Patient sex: M
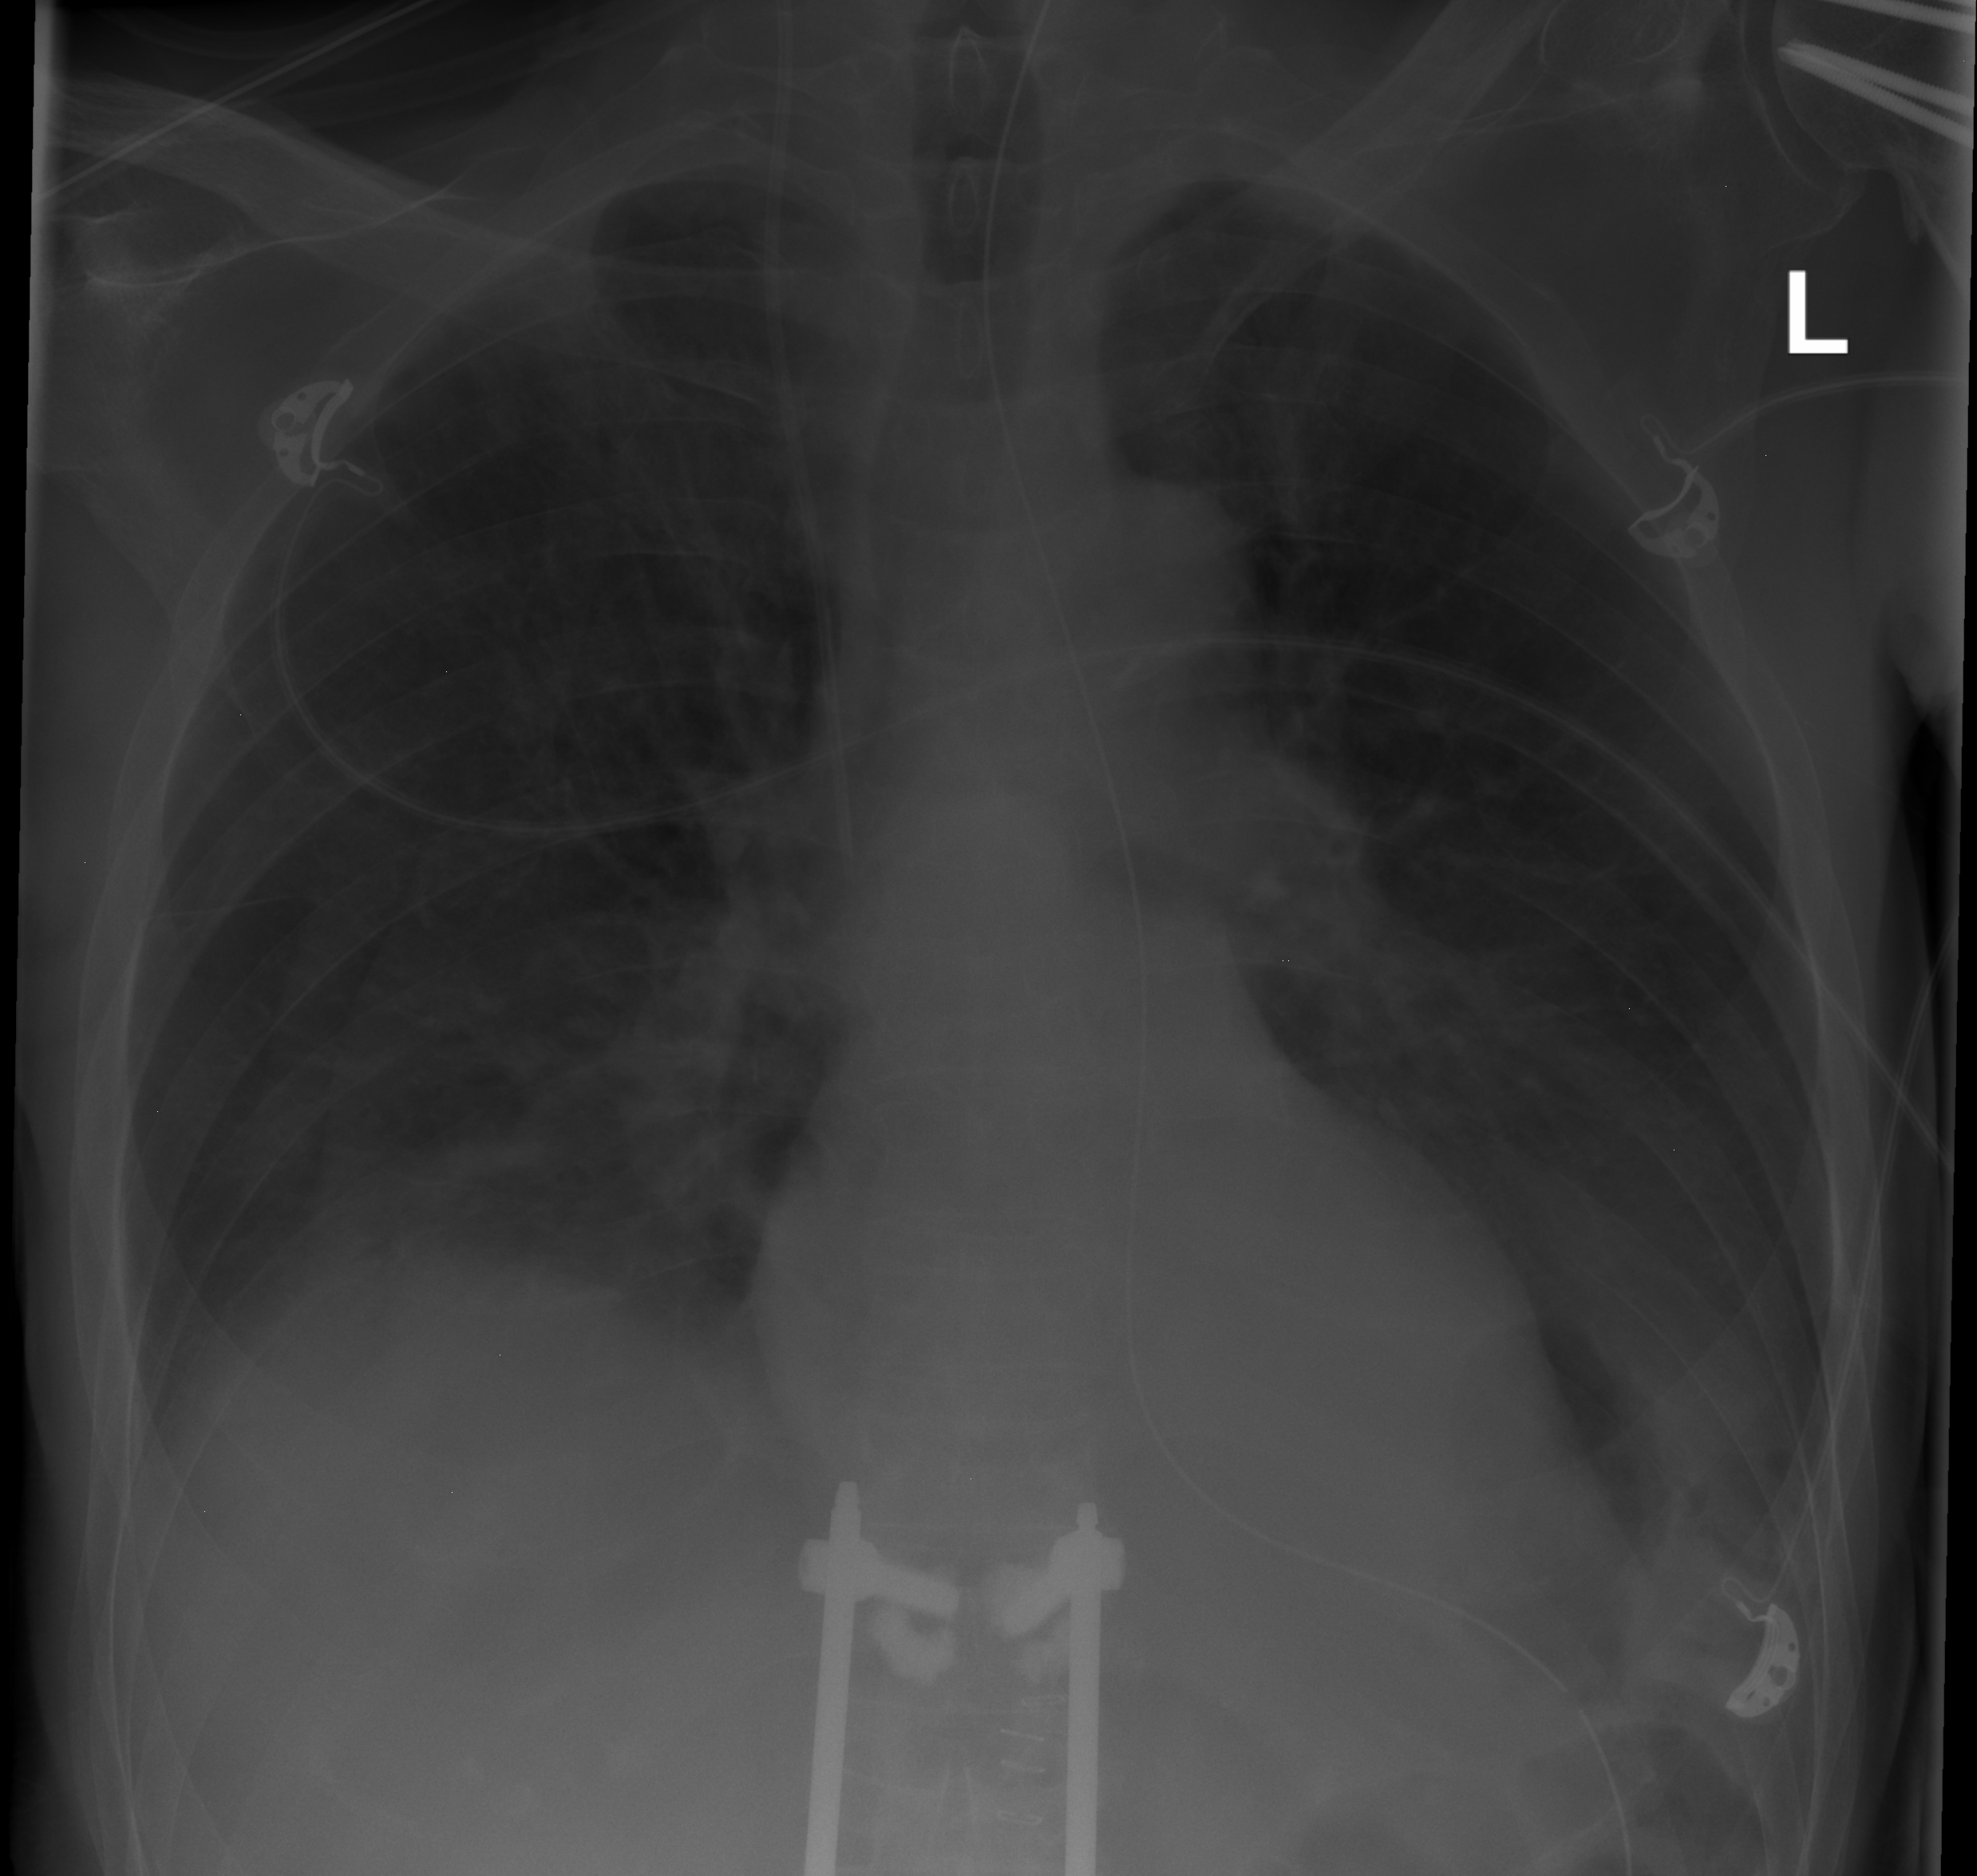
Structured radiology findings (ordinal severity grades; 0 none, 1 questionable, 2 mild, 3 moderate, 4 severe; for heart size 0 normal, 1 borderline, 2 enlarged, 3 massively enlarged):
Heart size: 0
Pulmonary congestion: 0
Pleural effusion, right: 2
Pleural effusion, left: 2
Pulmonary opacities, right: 0
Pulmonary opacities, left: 0
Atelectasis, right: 2
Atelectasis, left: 2